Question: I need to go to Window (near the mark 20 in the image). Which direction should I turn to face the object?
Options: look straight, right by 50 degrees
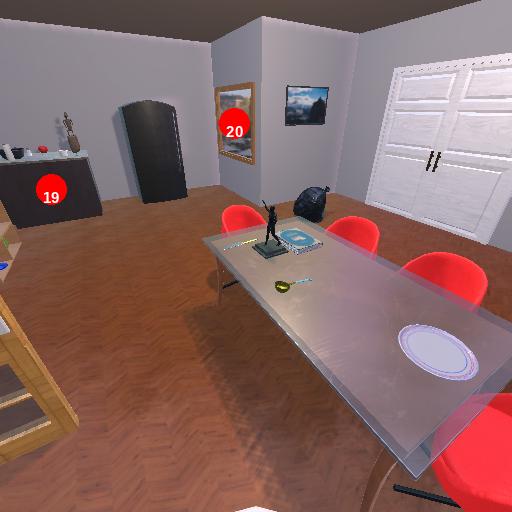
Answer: look straight